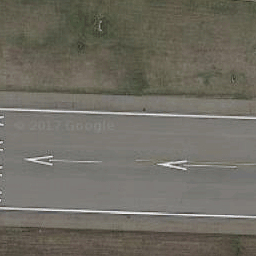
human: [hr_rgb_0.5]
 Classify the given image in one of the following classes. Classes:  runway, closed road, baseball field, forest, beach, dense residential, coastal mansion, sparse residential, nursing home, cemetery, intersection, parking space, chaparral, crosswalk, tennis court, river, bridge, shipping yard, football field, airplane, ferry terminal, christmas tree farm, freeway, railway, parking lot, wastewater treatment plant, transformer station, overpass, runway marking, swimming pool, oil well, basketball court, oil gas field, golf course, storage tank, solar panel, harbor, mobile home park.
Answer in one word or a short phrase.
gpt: runway